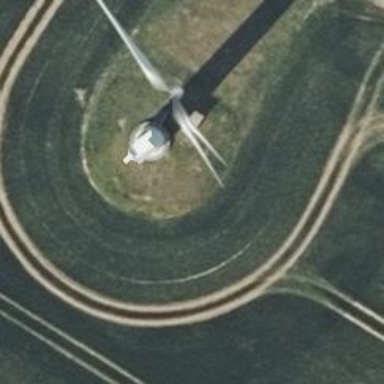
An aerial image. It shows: Wind generator powered by horizontal-axis wind turbine.